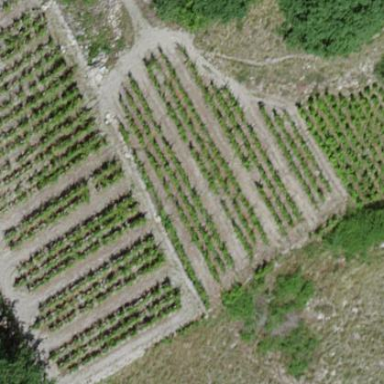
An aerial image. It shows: Vineyard with grape crops.